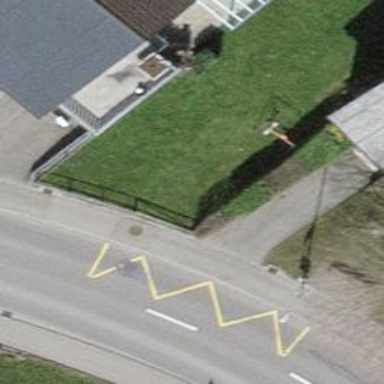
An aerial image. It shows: Bus stop with platform for public transport.